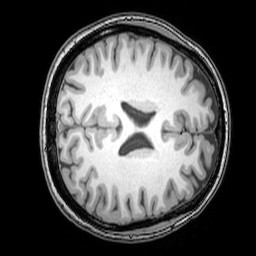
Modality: T1w
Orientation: axial
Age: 23
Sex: female
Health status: healthy
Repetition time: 0.081 s
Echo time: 0.037 s